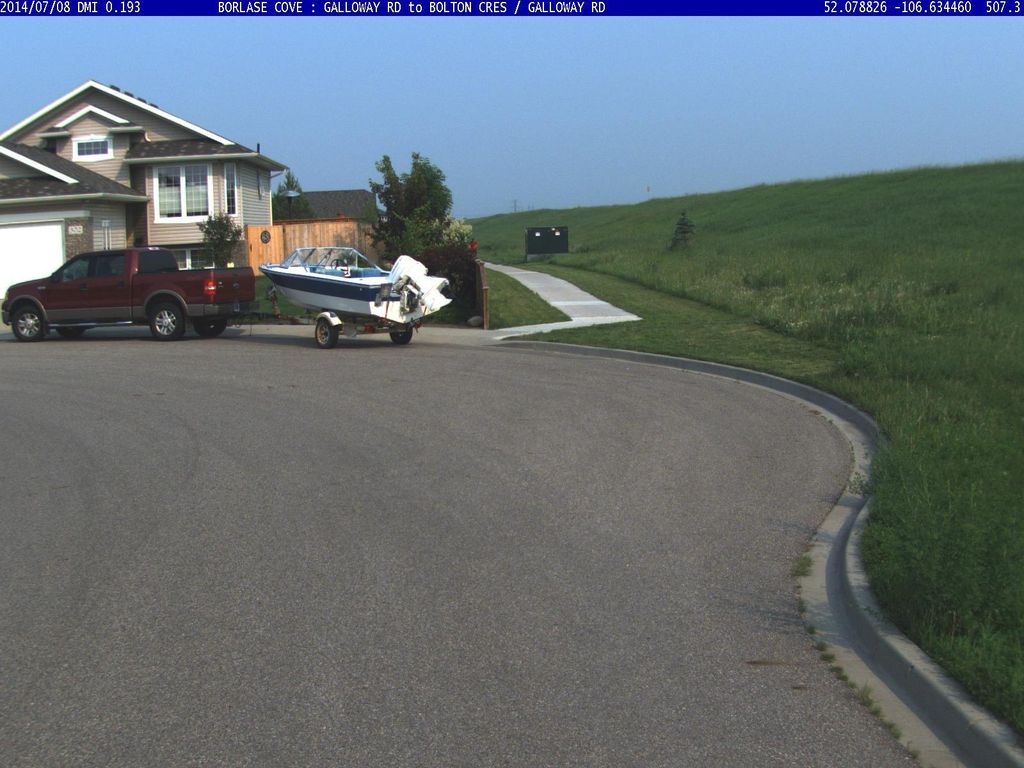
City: saskatoon